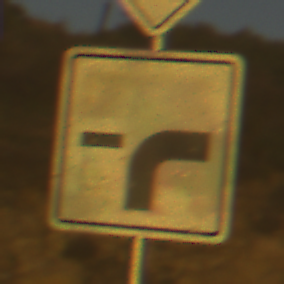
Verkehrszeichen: VerlaufVorfahrtsstrasse9
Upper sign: Vorfahrtsstrasse
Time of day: SunriseSunset
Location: Outdoor (RoadRail)
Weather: PartlyCloudy
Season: NotSpecified
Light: Natural